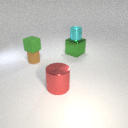
large green metal cube below small cyan metal cylinder